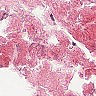
Metastatic tissue present: no